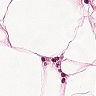
Metastatic tissue present: yes